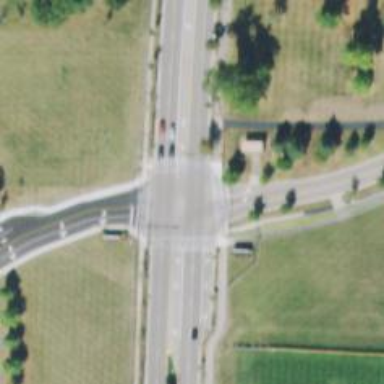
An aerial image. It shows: Crossing road.